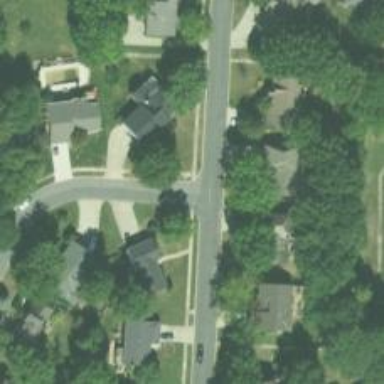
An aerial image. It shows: Unmarked road crossing.